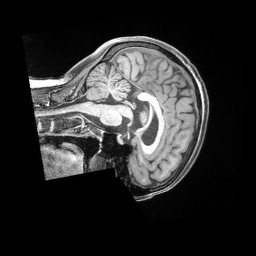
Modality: T1w
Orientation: sagittal
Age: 35
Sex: female
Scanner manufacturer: siemens
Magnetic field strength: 3 T
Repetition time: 2 s
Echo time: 0.00211 s